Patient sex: M
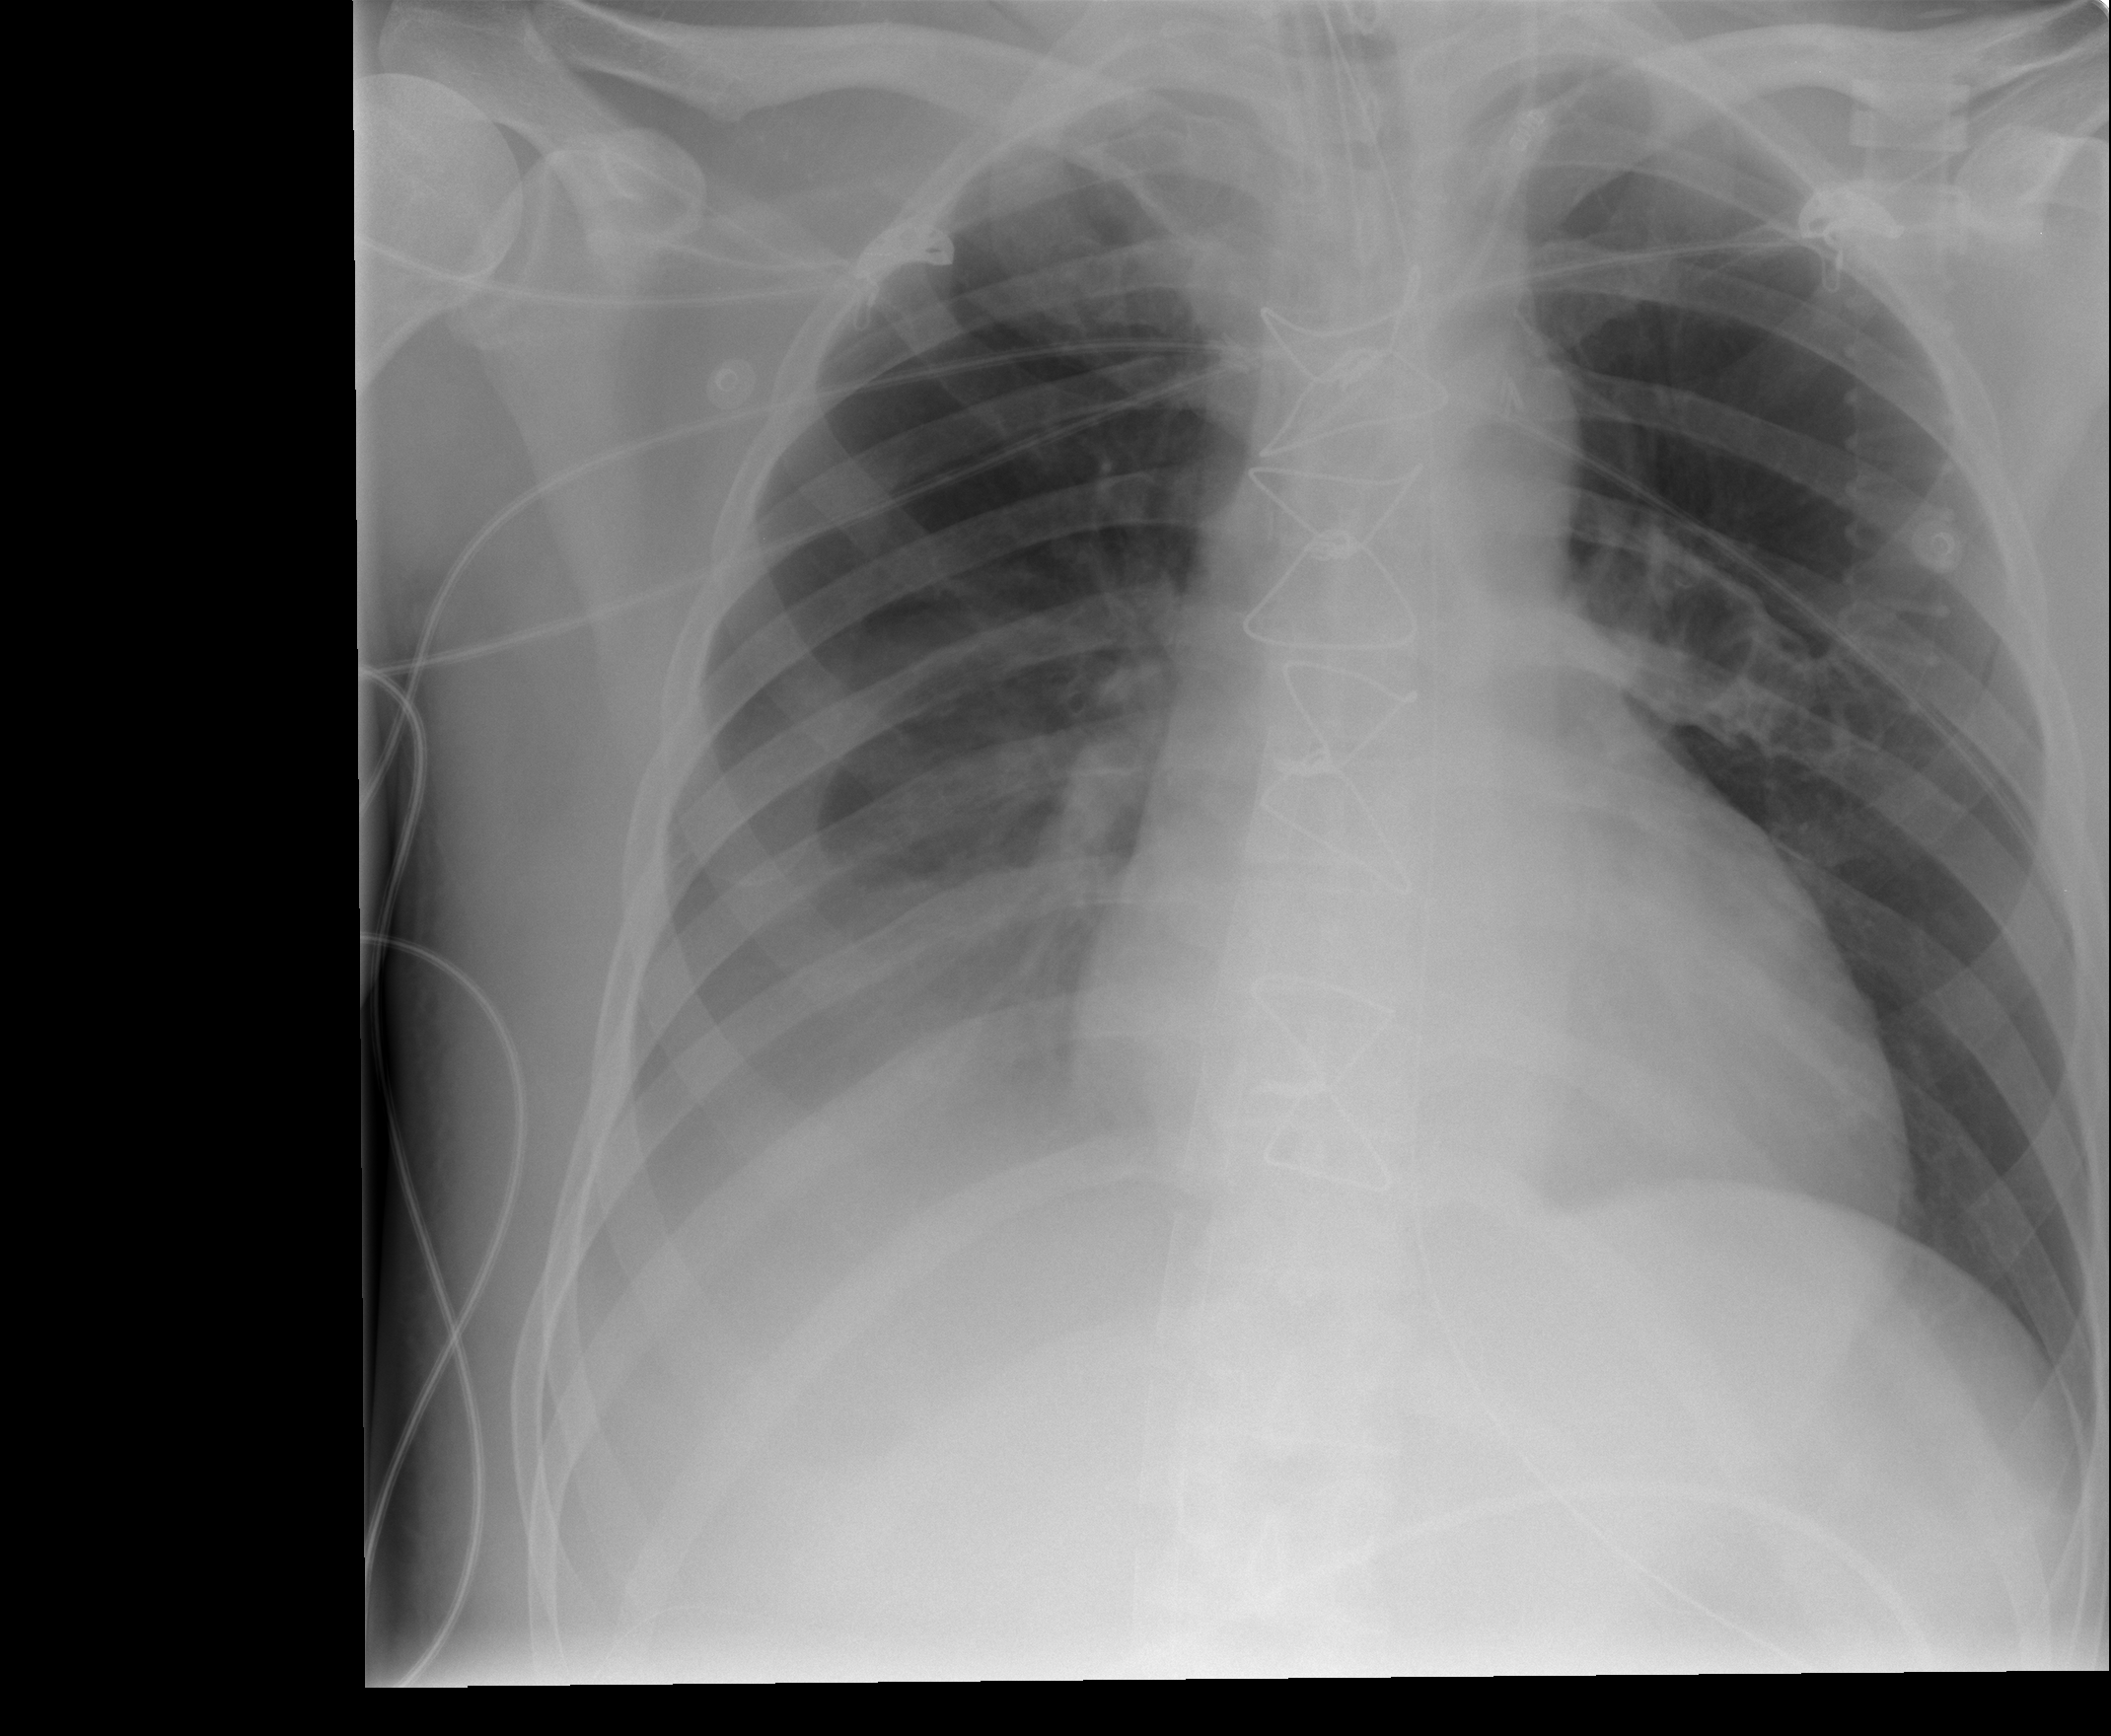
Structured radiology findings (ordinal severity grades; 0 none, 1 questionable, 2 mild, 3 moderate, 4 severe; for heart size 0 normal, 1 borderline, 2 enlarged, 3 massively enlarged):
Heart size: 1
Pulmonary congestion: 0
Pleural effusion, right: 3
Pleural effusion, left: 0
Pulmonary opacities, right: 0
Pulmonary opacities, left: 0
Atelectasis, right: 2
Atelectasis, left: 0